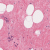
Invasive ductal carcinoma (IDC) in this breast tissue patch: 0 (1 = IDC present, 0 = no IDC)